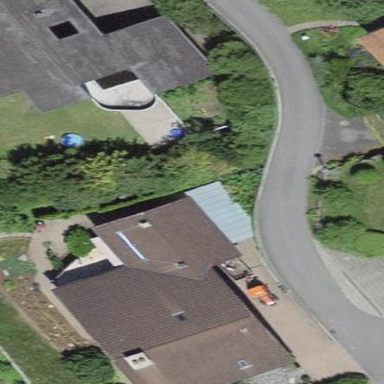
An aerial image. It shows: Residential building.